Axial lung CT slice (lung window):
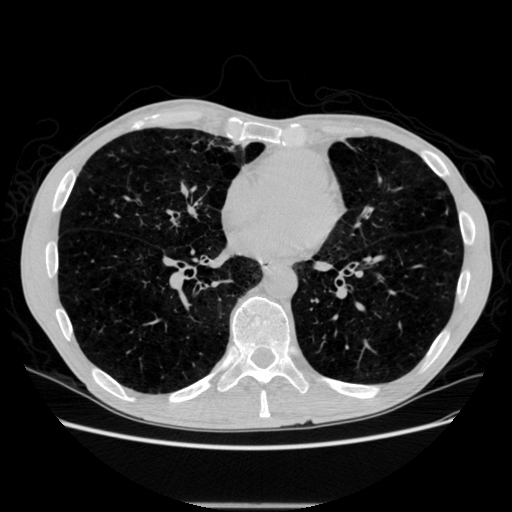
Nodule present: no